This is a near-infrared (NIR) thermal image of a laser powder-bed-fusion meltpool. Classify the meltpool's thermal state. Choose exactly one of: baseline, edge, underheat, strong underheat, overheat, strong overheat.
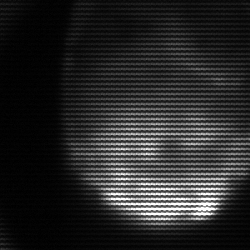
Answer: edge